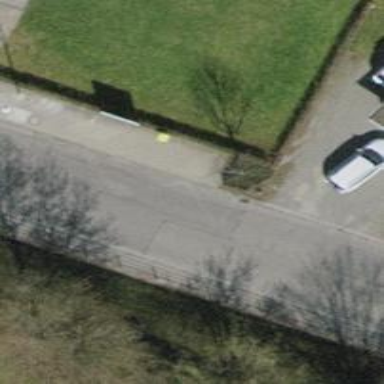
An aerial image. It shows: Post box is visible.